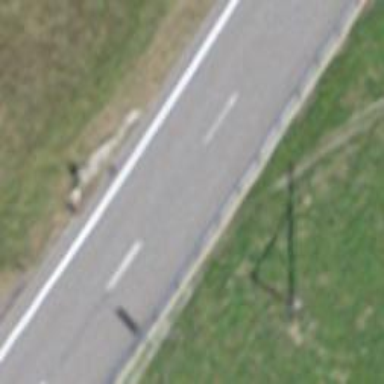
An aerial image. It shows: Secondary road.